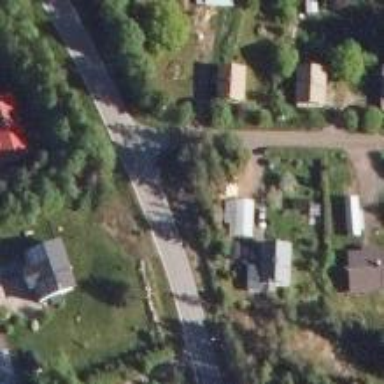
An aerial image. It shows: Road with "give way" sign.